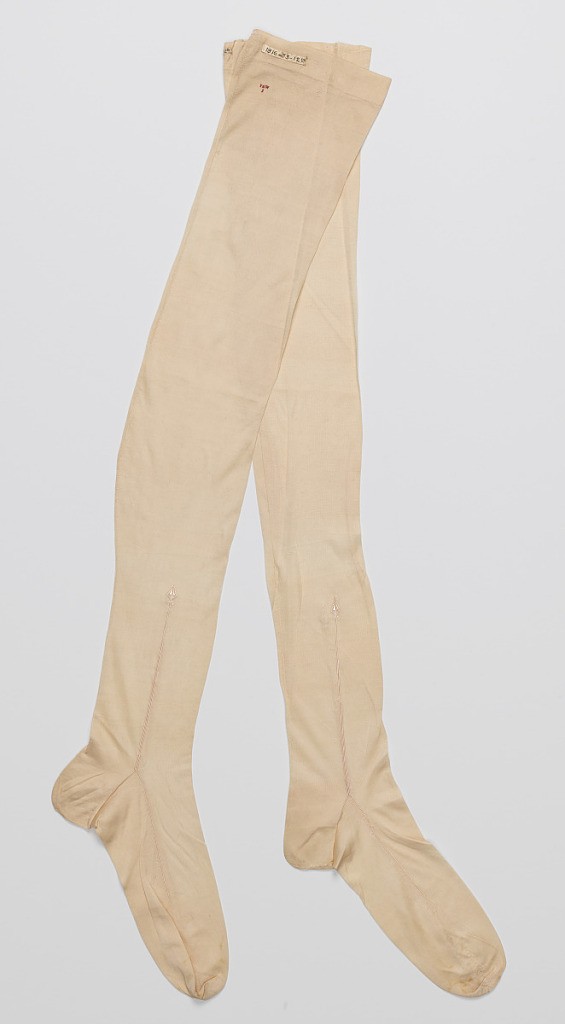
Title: Stockings
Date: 1850–1900
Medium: silk Technique: knitted
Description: Pair of white stockings with a narrow design rising from the ankle. Fine cross stitch initials in red silk near the top: IAW.